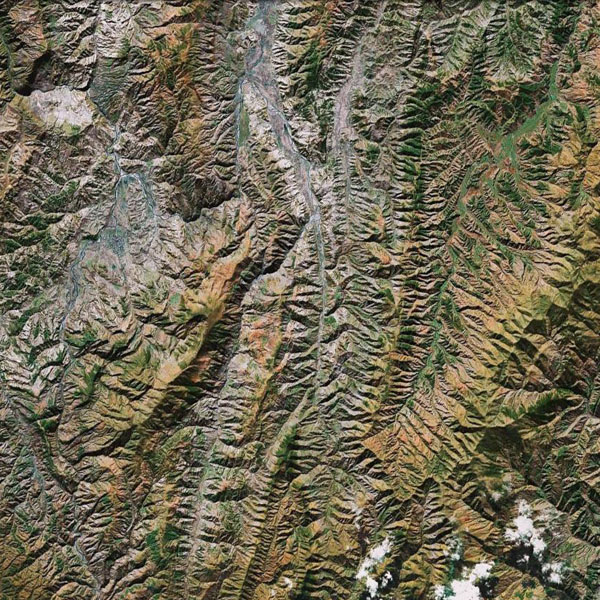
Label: Mountain